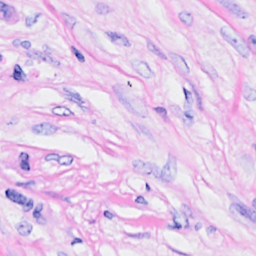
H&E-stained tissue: Breast